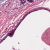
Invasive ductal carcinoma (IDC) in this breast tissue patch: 0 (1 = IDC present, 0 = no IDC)